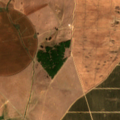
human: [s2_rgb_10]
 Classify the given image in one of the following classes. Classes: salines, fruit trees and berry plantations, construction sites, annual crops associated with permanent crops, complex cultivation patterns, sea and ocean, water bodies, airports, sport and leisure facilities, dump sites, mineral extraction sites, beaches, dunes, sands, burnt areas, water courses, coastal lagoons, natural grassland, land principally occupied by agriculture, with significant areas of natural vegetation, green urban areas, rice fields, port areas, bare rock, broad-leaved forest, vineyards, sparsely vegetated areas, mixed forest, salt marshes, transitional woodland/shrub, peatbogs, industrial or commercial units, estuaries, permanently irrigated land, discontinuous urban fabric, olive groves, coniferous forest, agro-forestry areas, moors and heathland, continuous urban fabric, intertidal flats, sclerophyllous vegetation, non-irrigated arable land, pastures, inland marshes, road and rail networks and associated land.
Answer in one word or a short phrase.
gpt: non-irrigated arable land, permanently irrigated land, olive groves